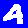
Digit: 4